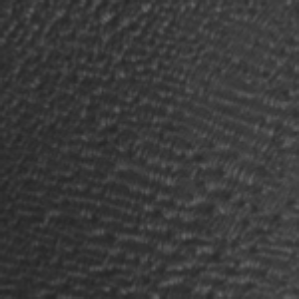
Label: frost